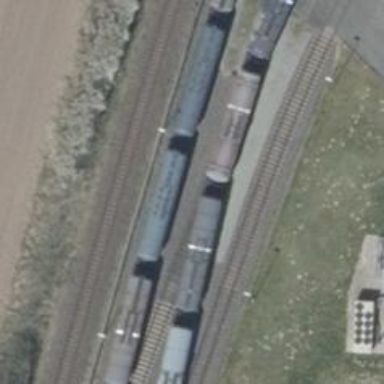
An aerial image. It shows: Railway switch.